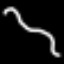
Label: squiggle